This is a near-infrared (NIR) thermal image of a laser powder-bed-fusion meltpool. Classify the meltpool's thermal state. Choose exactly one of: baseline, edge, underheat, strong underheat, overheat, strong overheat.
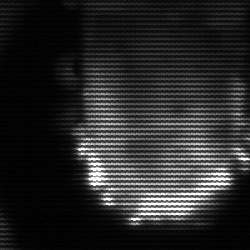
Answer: baseline